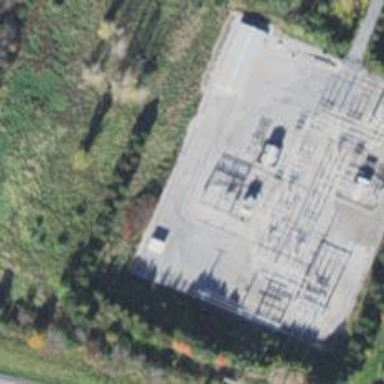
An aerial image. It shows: Distribution-level power substation.